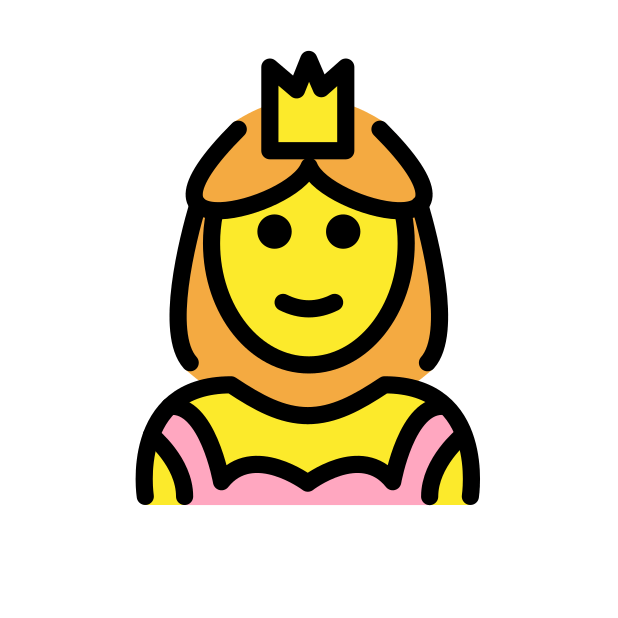
princess